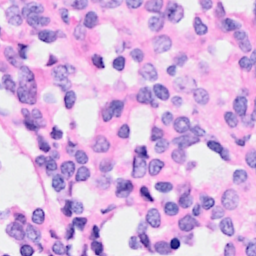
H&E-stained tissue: Breast